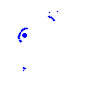
Particle: pion